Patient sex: F
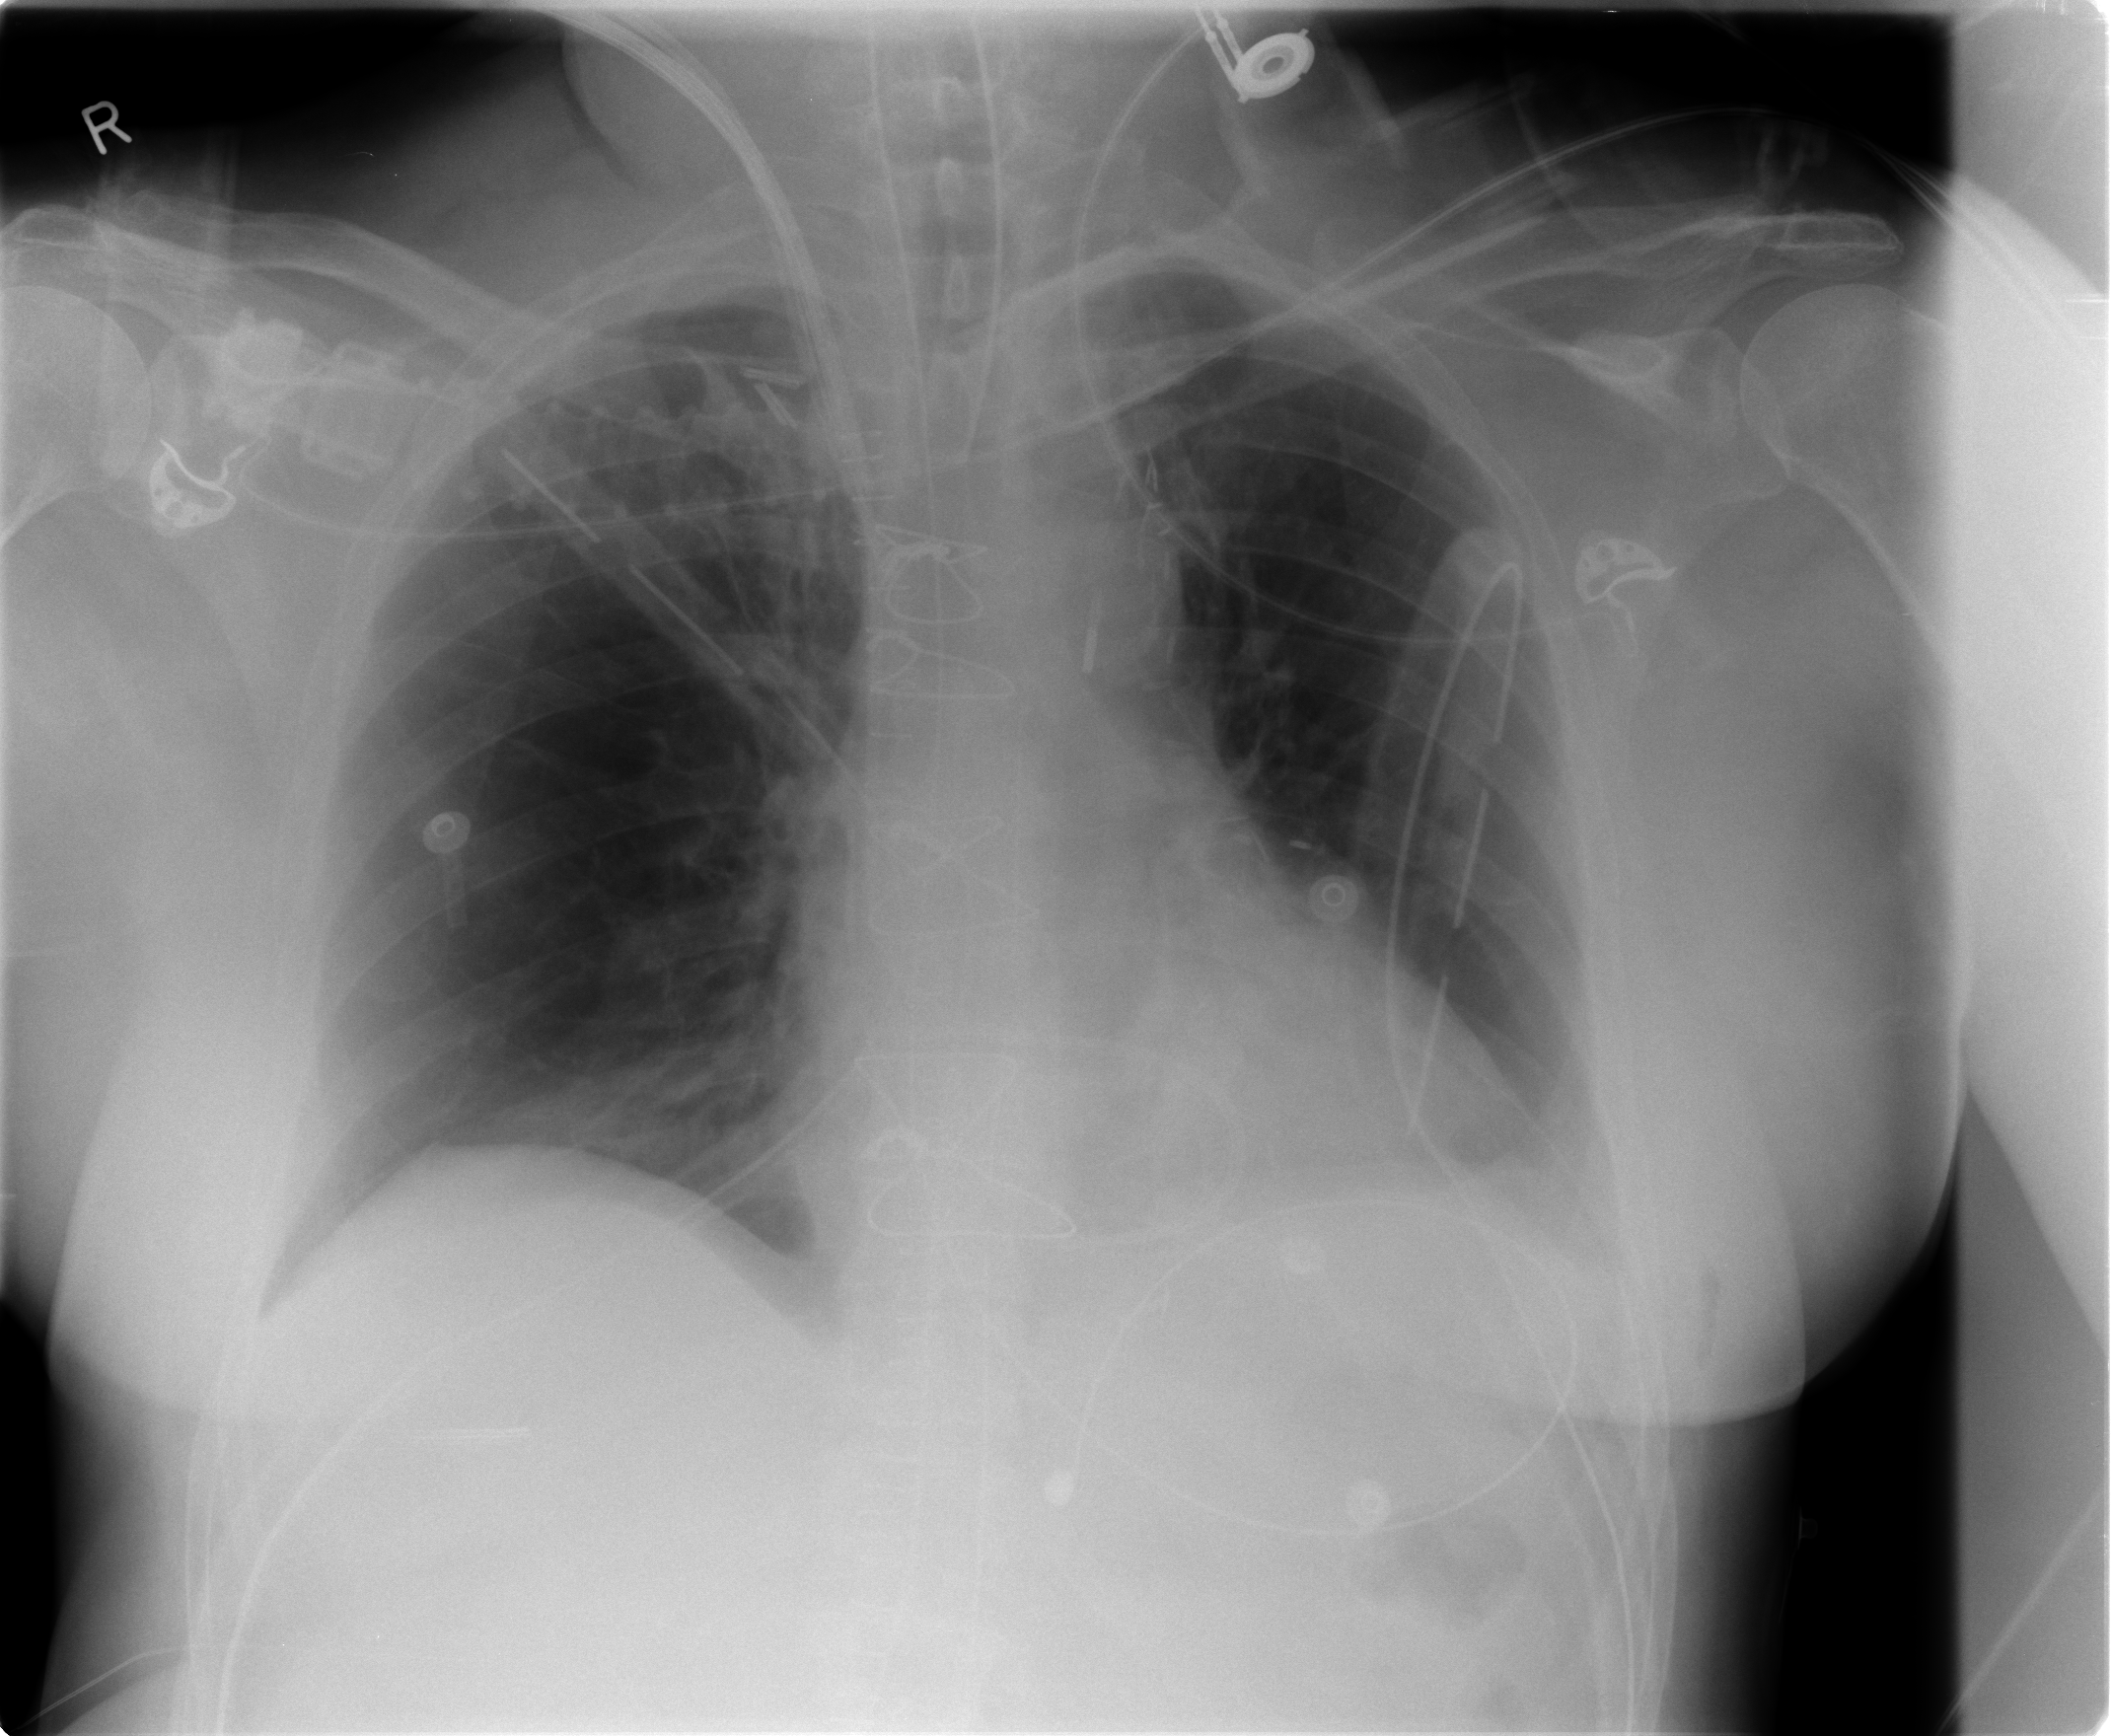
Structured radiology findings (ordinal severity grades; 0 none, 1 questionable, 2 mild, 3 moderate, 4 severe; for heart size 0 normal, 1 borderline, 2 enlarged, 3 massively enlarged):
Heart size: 1
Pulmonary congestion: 0
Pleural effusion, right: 0
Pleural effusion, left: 2
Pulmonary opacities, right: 0
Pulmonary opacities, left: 0
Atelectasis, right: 1
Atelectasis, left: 2